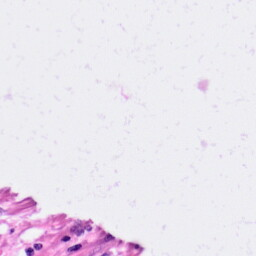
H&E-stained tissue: Pancreatic